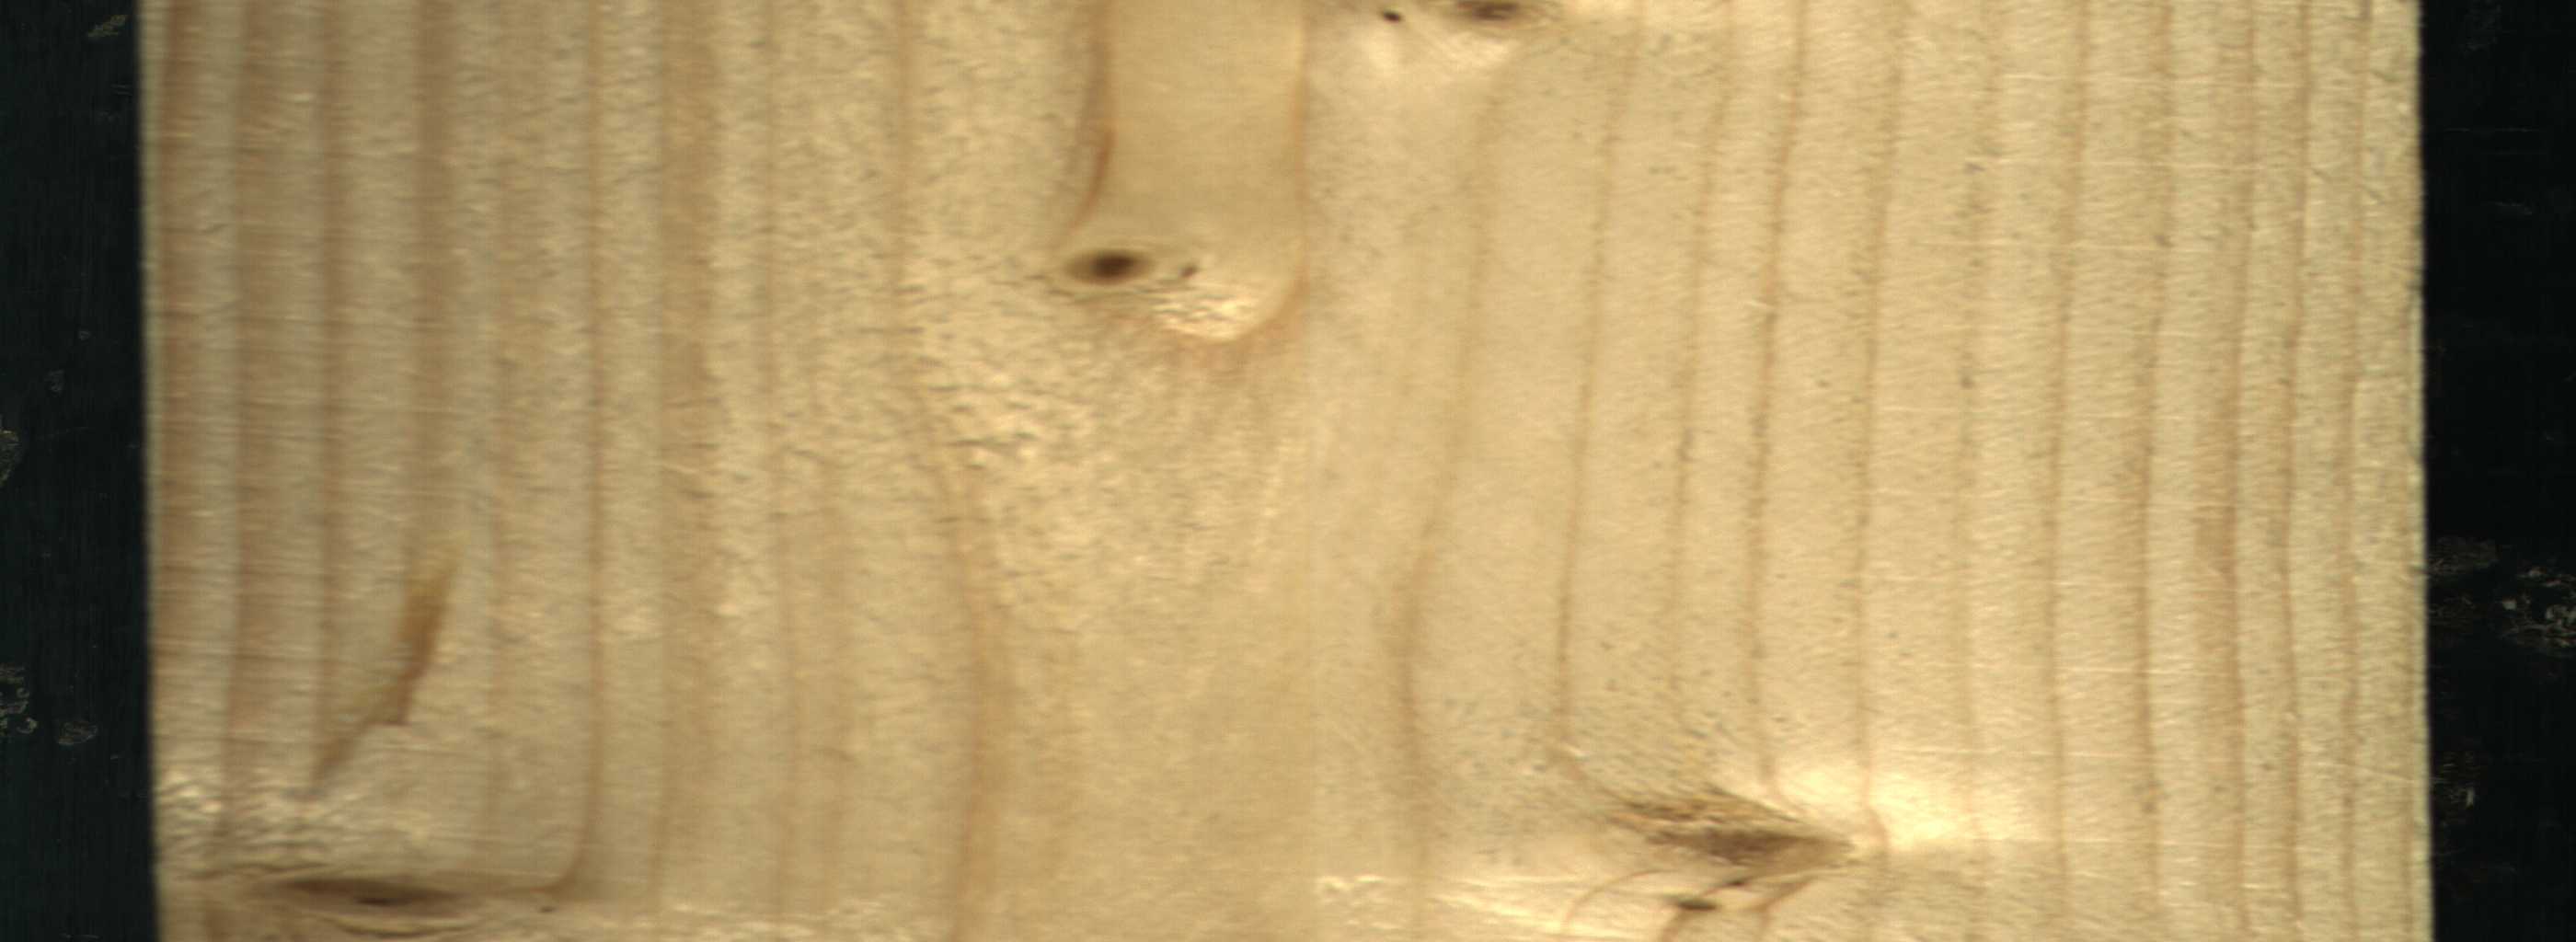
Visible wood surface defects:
resin
Live_Knot
Live_Knot
Live_Knot
Live_Knot